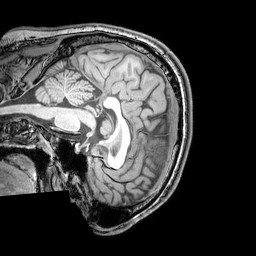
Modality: T1w
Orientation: sagittal
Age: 25
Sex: male
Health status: healthy
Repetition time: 0.081 s
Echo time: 0.037 s